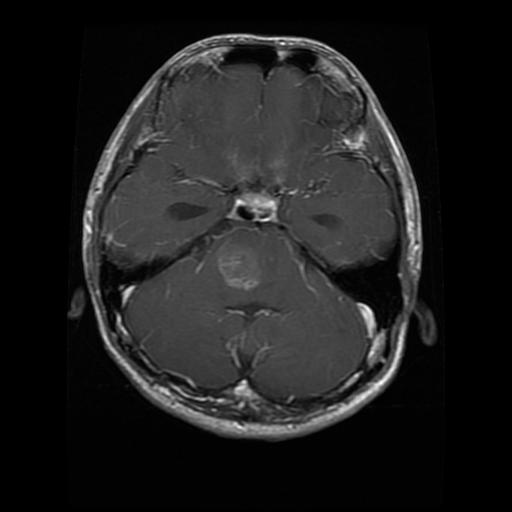
Label: glioma